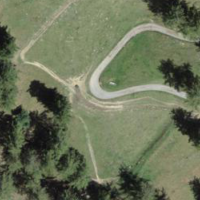
EUNIS habitat code: 23
Species observed at this site:
Vaccinium myrtillus
Trifolium repens
Euphorbia cyparissias
Phyllopertha horticola